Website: lowes
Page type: cart
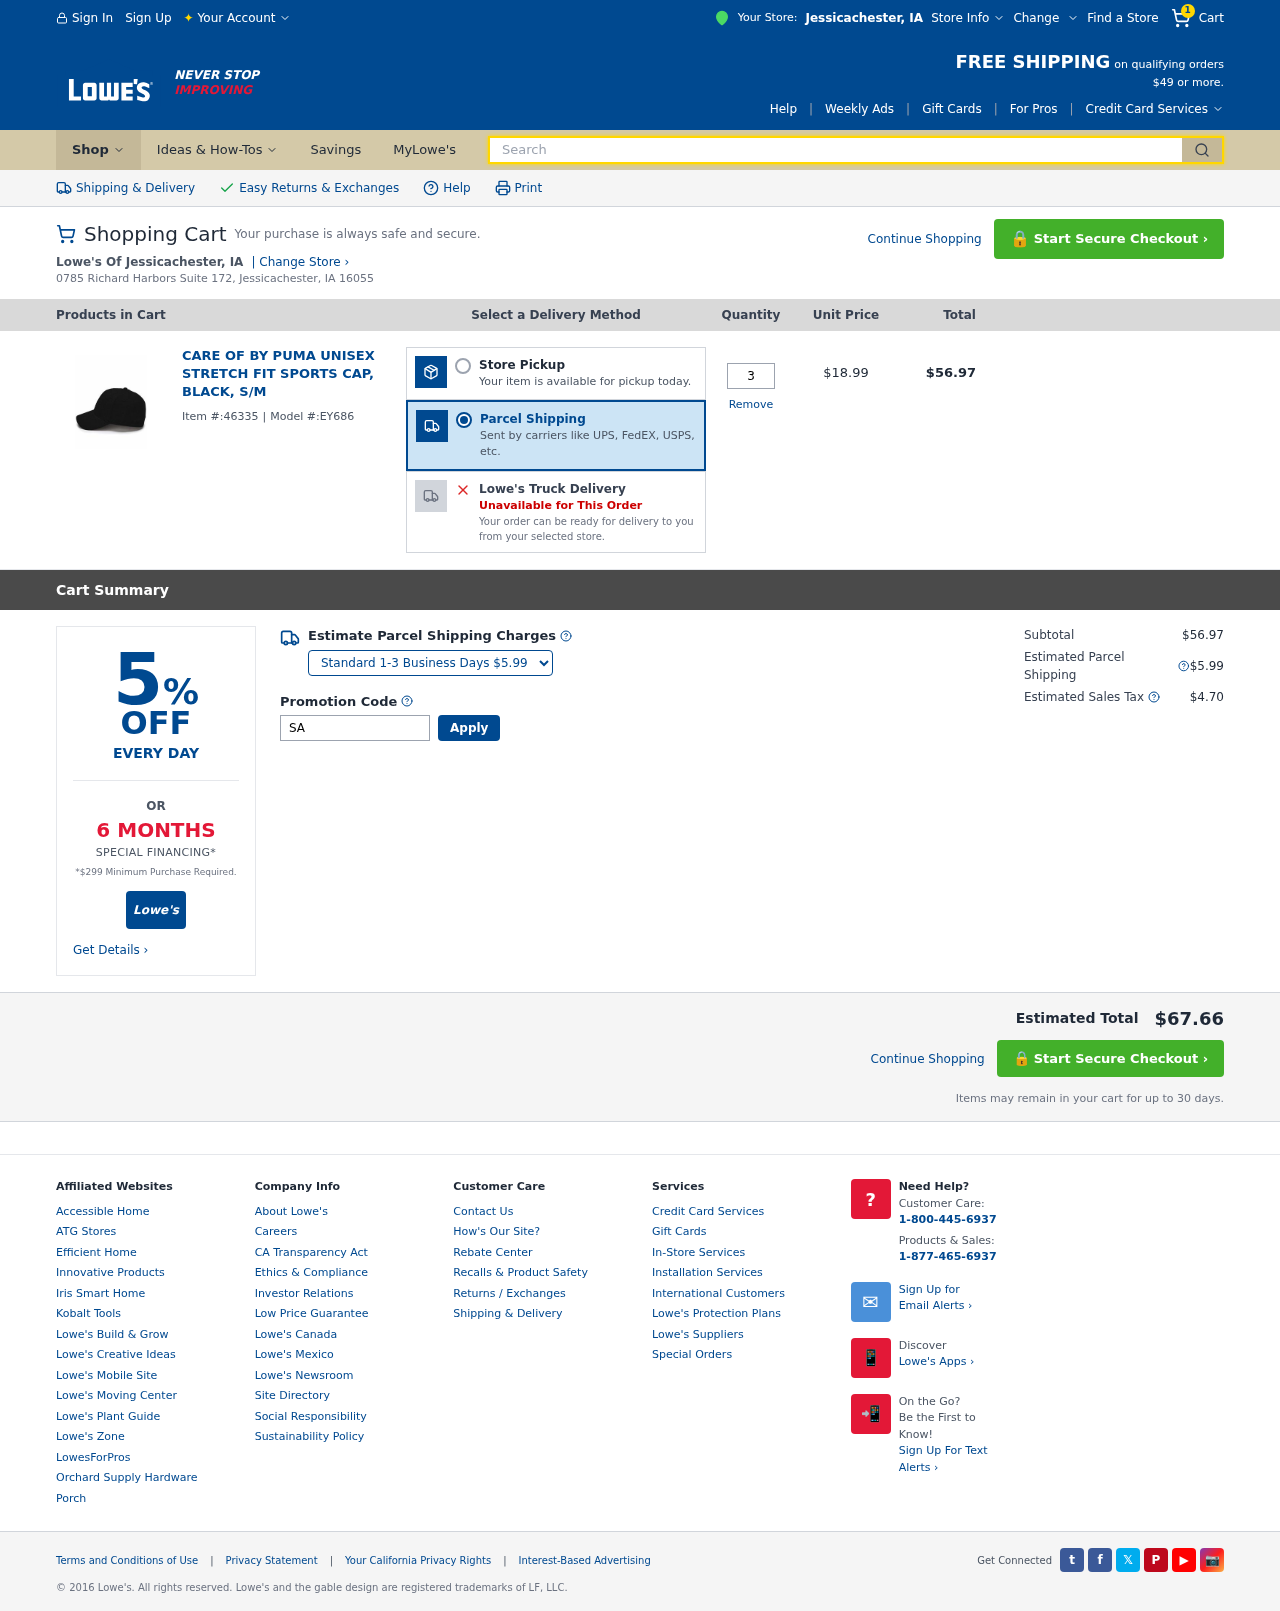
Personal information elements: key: PII_CITY
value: Jessicachester
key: PII_STATE_ABBR
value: IA
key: PII_STREET
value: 0785 Richard Harbors Suite 172
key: PII_CITY_STATE_ZIP
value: Jessicachester, IA 16055
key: PII_PROMO_CODE
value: SAVE62
Product elements: key: PRODUCT1_NAME
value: CARE OF by PUMA Unisex Stretch Fit Sports Cap, Black, S/M
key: PRODUCT1_PRICE
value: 18.99
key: PRODUCT1_QUANTITY
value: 3
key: PRODUCT1_ITEM_ID
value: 46335
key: PRODUCT1_MODEL_ID
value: EY686
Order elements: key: ORDER_NUM_ITEMS
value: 1
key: ORDER_ITEM_TOTAL
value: $56.97
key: ORDER_SUBTOTAL
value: $56.97
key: ORDER_SHIPPING_COST
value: $5.99
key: ORDER_TAX
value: $4.70
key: ORDER_TOTAL
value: $67.66
Search elements: key: HEADER_SEARCH
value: Search